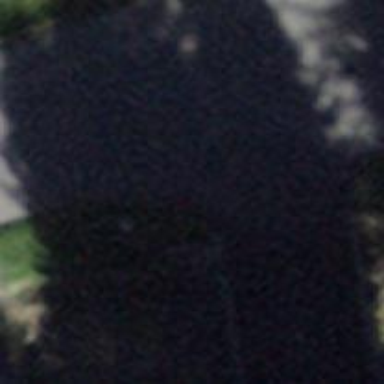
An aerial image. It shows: Bus stop along the road.